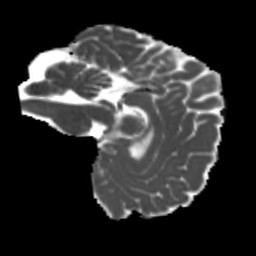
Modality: MD
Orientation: sagittal
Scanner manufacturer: siemens
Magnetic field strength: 3 T
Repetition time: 4 s
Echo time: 0.0594 s